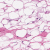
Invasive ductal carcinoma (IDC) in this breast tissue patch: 0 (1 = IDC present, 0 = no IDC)